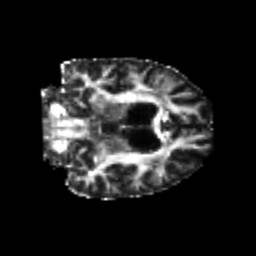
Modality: FA
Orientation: coronal
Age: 20
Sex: male
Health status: healthy
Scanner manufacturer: philips
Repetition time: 7.39 s
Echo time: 0.08599 s